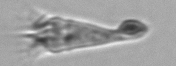
Label: Paratontonia_gracillima